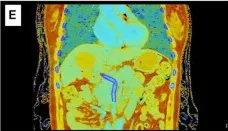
Imaging data. (E) Coronal effective atomic number map on postoperative CT.
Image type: radiology (ct)